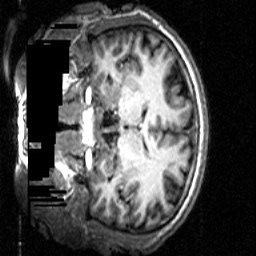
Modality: T1w
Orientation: coronal
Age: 36
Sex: male